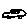
Label: car